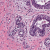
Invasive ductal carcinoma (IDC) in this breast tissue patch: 0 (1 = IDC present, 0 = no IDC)